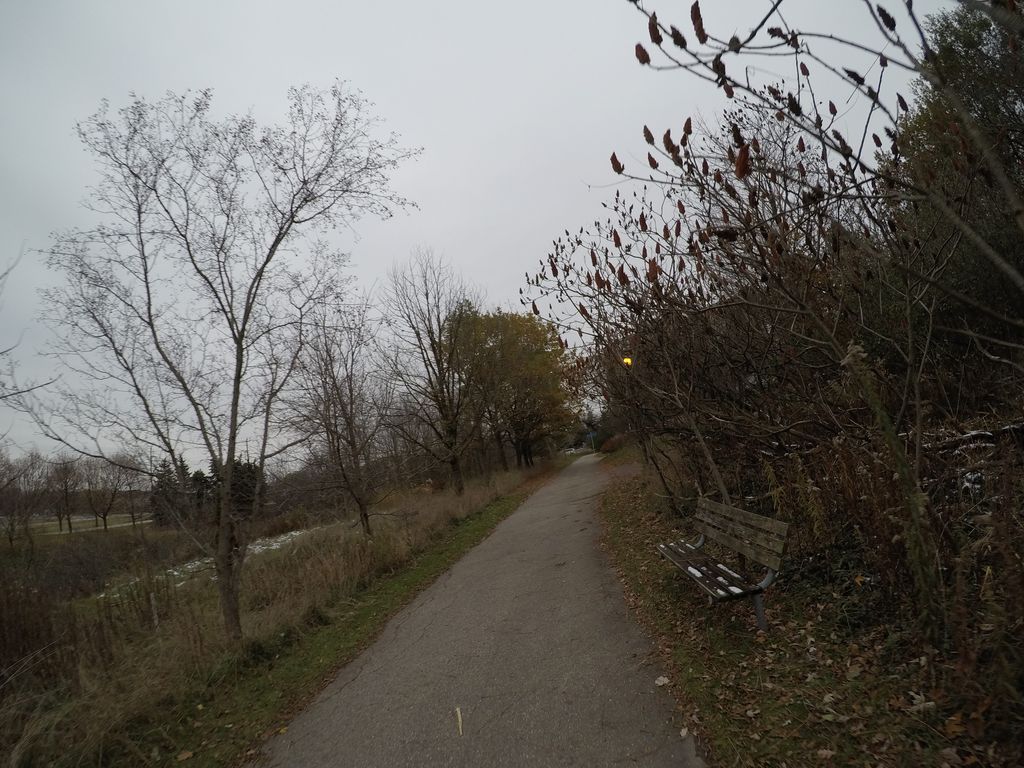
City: kitchener-waterloo